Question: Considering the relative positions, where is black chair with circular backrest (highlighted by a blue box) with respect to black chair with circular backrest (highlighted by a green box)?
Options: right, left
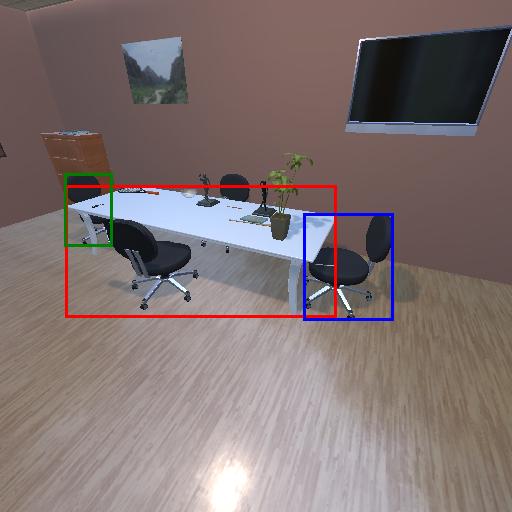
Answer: right